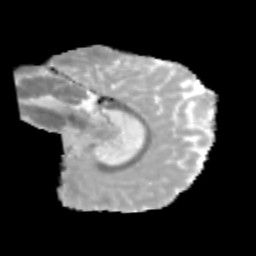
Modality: MD
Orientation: sagittal
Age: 9
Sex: female
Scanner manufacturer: siemens
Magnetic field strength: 3 T
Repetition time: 3.8 s
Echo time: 0.07 s